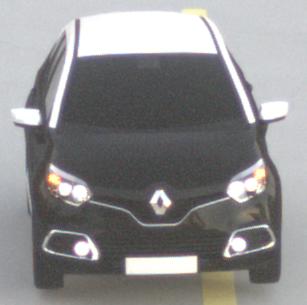
Make: Renault
Model: Captur ENERGY TCe 90
Detailed model: Captur (I)
Model produced from: 2013/06
Model produced until: 2015/05
Doors: 5
Color: black
Road condition: dry road
Daytime: sunrise or sunset
Contrast: low contrast